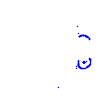
Particle: proton